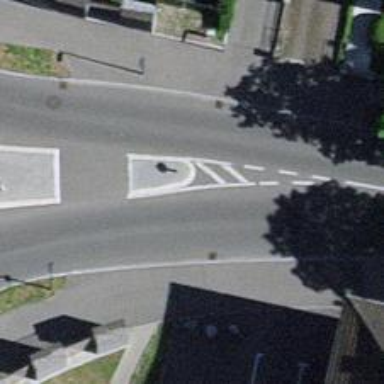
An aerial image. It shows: Secondary road with asphalt surface.